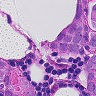
Metastatic tissue present: yes